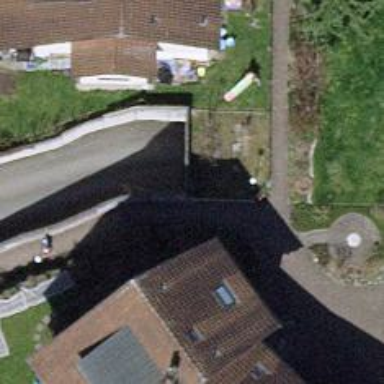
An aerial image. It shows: Retaining wall.